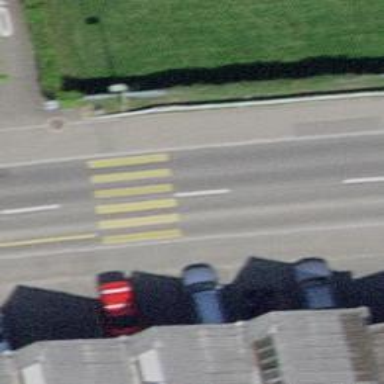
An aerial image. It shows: Uncontrolled zebra crossing with zebra markings.